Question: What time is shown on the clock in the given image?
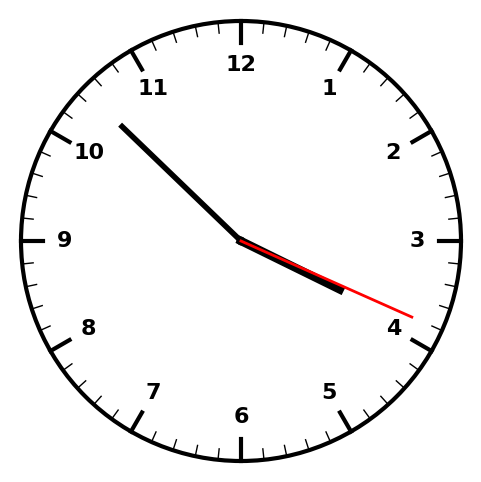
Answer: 03:52:19